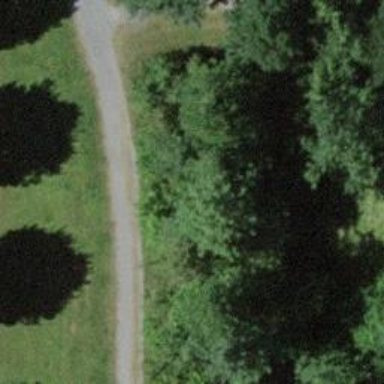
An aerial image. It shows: Unpaved footway.